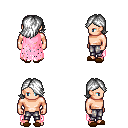
a pixel art fantasy rpg character, male body template, human, light skin, pink tattered cape, metal pants, white swoop hairstyle, brown slippers, four views (front, back, left, right), 2x2 character sprite sheet, small pixel art, hard edges, no anti-aliasing